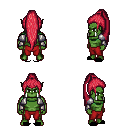
a pixel art fantasy rpg character, male body template, orc, green skin, steel arm armor, red pants, ruby red extra-long topknot hairstyle, black slippers, four views (front, back, left, right), 2x2 character sprite sheet, small pixel art, hard edges, no anti-aliasing